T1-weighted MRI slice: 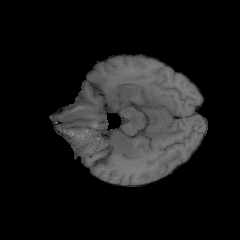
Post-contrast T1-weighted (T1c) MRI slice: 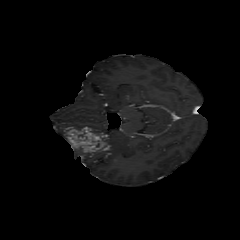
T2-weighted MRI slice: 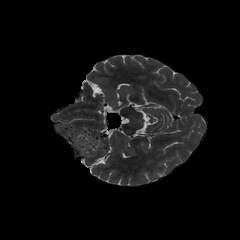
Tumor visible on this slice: yes